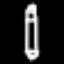
Label: pencil